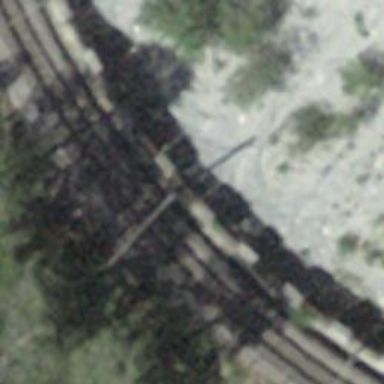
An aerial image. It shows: Narrow gauge railway with electrified contact lines.